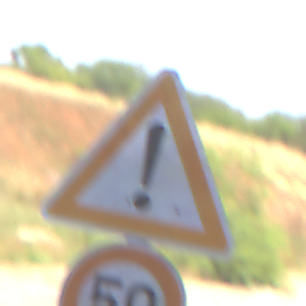
Verkehrszeichen: Gefahrenstelle
Zusatzzeichen unten: Geschwindigkeit50
Umgebung: Roofed, Underpass
Tageszeit: Midday
Wetter: Clear
Licht: Natural
Jahreszeit: NotSpecified
Kontrast: LowContrast